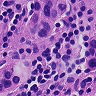
Metastatic tissue present: yes